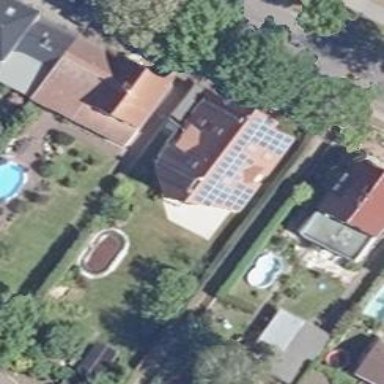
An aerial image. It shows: Detached building with gabled roof.